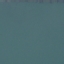
Label: SeaLake